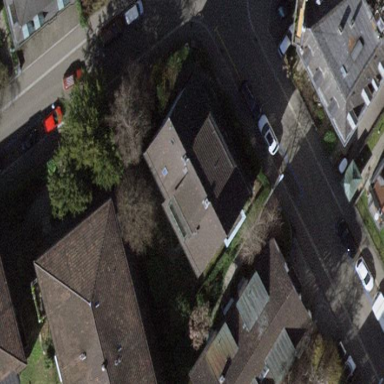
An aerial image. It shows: Building with gabled roof.